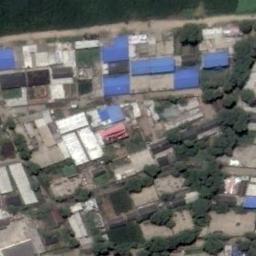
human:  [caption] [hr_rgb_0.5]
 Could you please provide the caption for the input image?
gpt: Neatly planned factories and roads in an industrial area with green belts .

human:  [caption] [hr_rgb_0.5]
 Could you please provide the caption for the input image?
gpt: The road next to the industrial area is empty .

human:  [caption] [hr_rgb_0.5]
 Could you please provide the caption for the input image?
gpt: Many houses of different shapes are in the industrial area .

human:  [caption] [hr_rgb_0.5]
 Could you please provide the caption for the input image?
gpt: The industrial area has lots of workshops next to each other and trees .

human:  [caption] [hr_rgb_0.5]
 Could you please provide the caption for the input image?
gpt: There are some buildings and green trees on the industrial area .